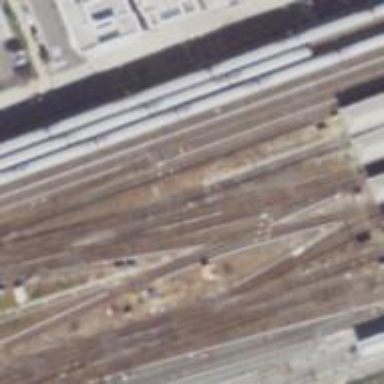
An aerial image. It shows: Railway signal.